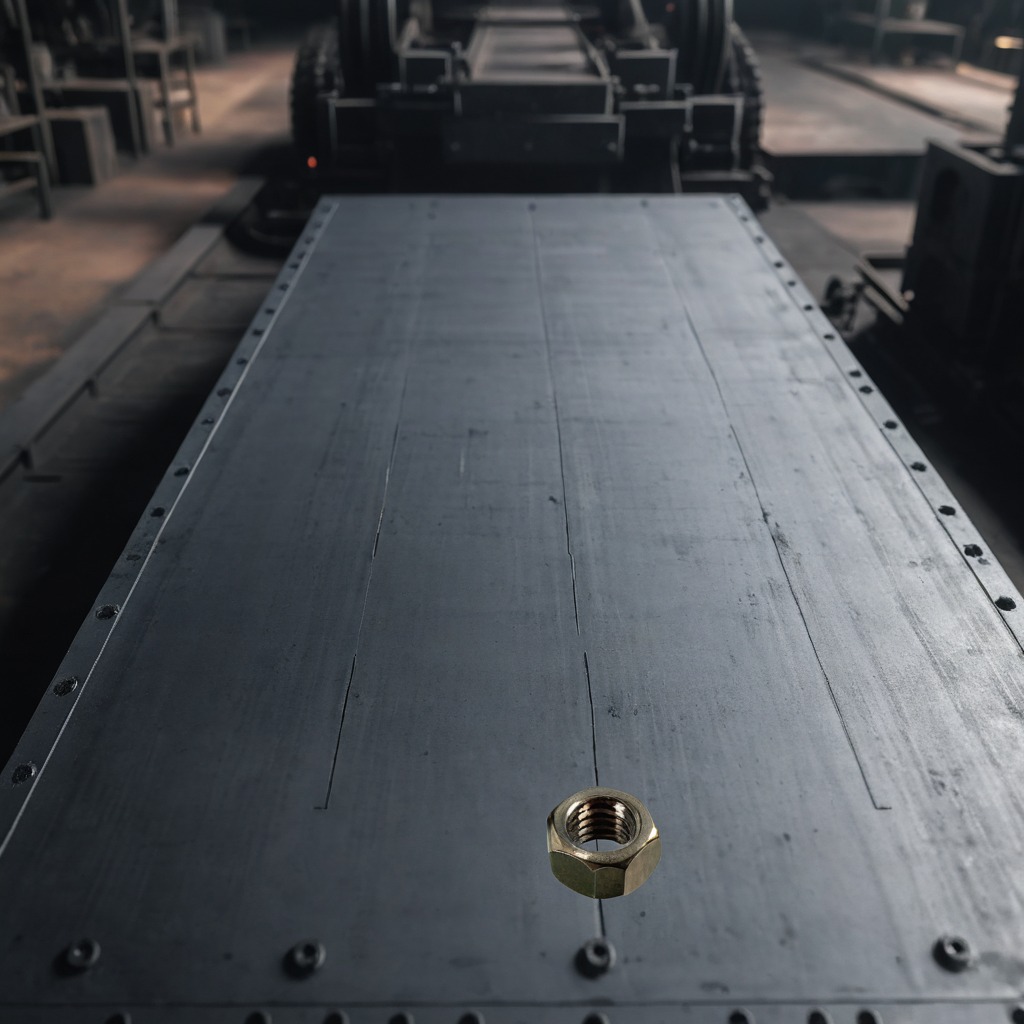
A metal nut is lying on a cold steel table in a mining workshop.